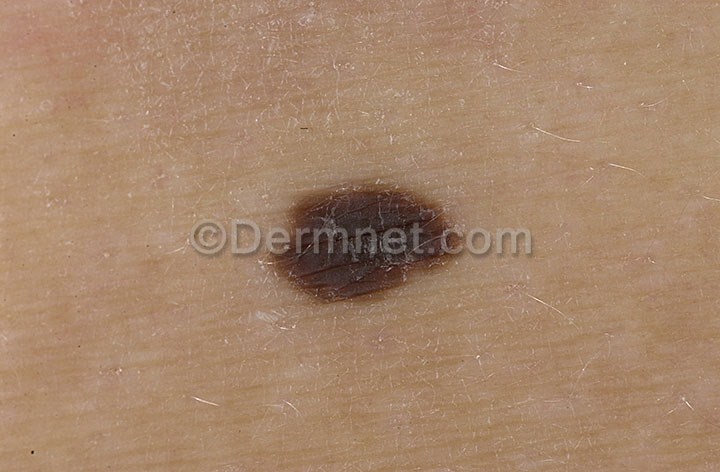
Disease: Light Diseases and Disorders of Pigmentation